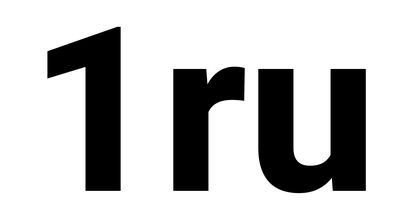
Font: Roboto_ExtraBold